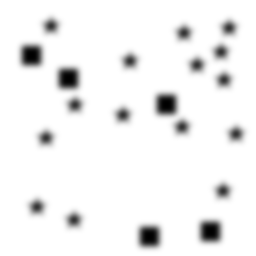
Squares: 5
Triangles: 0
Stars: 15
Total shapes: 20